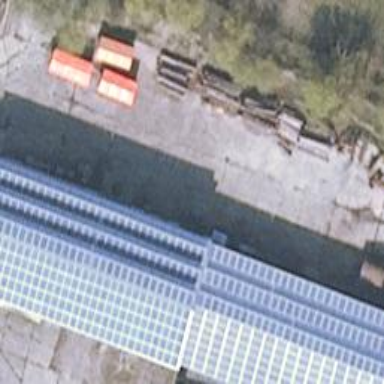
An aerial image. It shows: Small solar photovoltaic panel generator inside building.